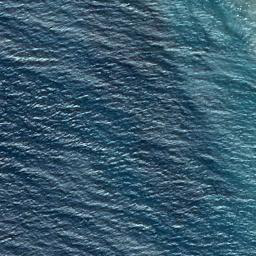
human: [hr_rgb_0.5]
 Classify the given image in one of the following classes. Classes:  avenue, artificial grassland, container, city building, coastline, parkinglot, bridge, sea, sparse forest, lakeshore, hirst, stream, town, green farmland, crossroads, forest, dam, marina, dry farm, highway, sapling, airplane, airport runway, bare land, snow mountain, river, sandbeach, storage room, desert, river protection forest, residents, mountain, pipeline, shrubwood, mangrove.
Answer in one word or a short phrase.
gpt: sea